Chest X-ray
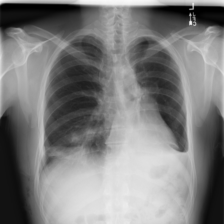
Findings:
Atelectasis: positive
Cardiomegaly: negative
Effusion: negative
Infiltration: negative
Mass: negative
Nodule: negative
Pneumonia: negative
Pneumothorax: positive
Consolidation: negative
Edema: negative
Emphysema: negative
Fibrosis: negative
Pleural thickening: positive
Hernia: negative